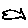
Label: fish